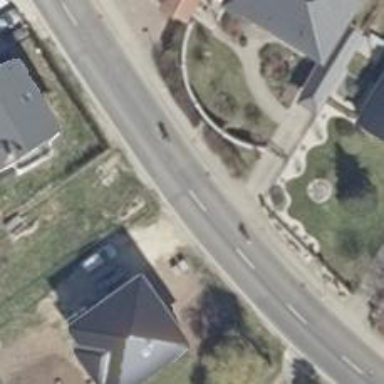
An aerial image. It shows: Secondary road with asphalt surface.